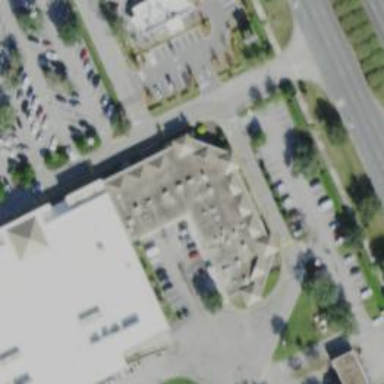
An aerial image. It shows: Healthcare clinic is depicted in the image.